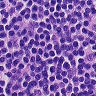
Metastatic tissue present: no